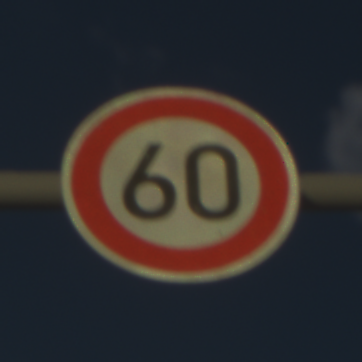
Verkehrszeichen: Geschwindigkeit60
Umgebung: Outdoor, Nature
Tageszeit: Midday
Wetter: PartlyCloudy
Licht: Natural
Jahreszeit: Autumn
Kontrast: HighContrast